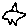
Label: star